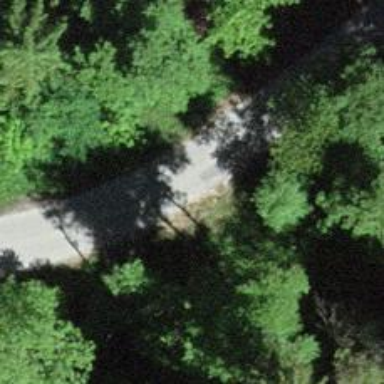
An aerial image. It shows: Unclassified road with bridge.